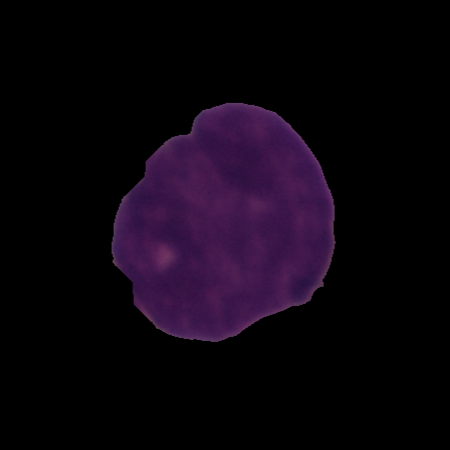
Label: cancer